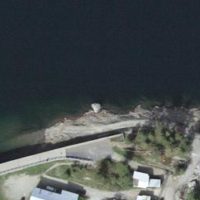
EUNIS habitat code: 14
Species observed at this site:
Marmota marmota
Achillea macrophylla
Oenanthe oenanthe
Pyrrhocorax graculus
Rupicapra rupicapra
Linaria cannabina
Anthus spinoletta
Zootoca vivipara
Buteo buteo
Aquila chrysaetos